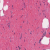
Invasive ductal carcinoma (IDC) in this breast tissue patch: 0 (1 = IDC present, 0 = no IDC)